Question: I am trying to pass parameters from my main page to another page but I have no idea what variable should i put. For an example
'''
NavigationService.Navigate(new Uri("/ToDoDetailPage.xaml?detail" + **variable** , UriKind.Relative));
'''
I am using SQL Server compact 3.5 and I want to get the data selected and passing it to another page. What should replace for that variable as now its just an empty variable. Here is my code that I have done:
'''
namespace PhoneApp
{
public partial class MainPage : PhoneApplicationPage
{
// Constructor
public MainPage()
{
InitializeComponent();
// Set the data context of the LongListSelector control to the sample data
DataContext = App.ViewModel;
// Sample code to localize the ApplicationBar
//BuildLocalizedApplicationBar();
}
// Load data for the ViewModel Items
protected override void OnNavigatedTo(NavigationEventArgs e)
{
if (!App.ViewModel.IsDataLoaded)
{
App.ViewModel.LoadData();
}
using (DatabaseContext c = new DatabaseContext(DatabaseContext.ConnectionString))
{
c.CreateIfNotExists();
c.LogDebug = true;
//output todolist data from database
MLongListSelector.ItemsSource = c.ToDoList.ToList();
}
}
// Handle selection changed on LongListSelector
private void MainLongListSelector_SelectionChanged(object sender, SelectionChangedEventArgs e)
{
// If selected item is null (no selection) do nothing
if (MLongListSelector.SelectedItem == null)
return;
// Navigate to the new page
NavigationService.Navigate(new Uri("/ToDoDetailPage.xaml", UriKind.Relative));
// Reset selected item to null (no selection)
MLongListSelector.SelectedItem = null;
}
private void LongListSelector_SelectionChanged(object sender, SelectionChangedEventArgs e)
{
var si = MainLongListSelector.SelectedItem as PhoneApp.ViewModels.ItemViewModel;
if (MainLongListSelector.SelectedItem == null)
return;
if (si.LineOne.Equals("+ To Do List"))
NavigationService.Navigate(new Uri("/todolistPage.xaml", UriKind.Relative));
else if (si.LineOne.Equals("+ Reminder"))
NavigationService.Navigate(new Uri("/reminderPage.xaml", UriKind.Relative));
// Reset selected item to null (no selection)(//important)
MainLongListSelector.SelectedItem = null;
}
}
}
'''
MainPage.xaml
'''
<phone:Pivot Title="MY APPLICATION">
<!--Pivot item one-->
<phone:PivotItem Header="today">
<!--Double line list with text wrapping-->
<phone:LongListSelector x:Name="MLongListSelector" Margin="0,0,-12,0" SelectionChanged="MainLongListSelector_SelectionChanged">
<phone:LongListSelector.ItemTemplate>
<DataTemplate>
<StackPanel Margin="0,0,0,17">
<TextBlock Text="{Binding Title}" TextWrapping="Wrap" Style="{StaticResource PhoneTextExtraLargeStyle}"/>
<TextBlock Text="{Binding Description}" TextWrapping="Wrap" Margin="12,-6,12,0" Style="{StaticResource PhoneTextSubtleStyle}"/>
</StackPanel>
</DataTemplate>
</phone:LongListSelector.ItemTemplate>
</phone:LongListSelector>
</phone:PivotItem>
<!--Pivot item two-->
<phone:PivotItem Header="activities">
<phone:LongListSelector x:Name="MainLongListSelector" Margin="0,0,-12,0" ItemsSource="{Binding Items}" SelectionChanged="LongListSelector_SelectionChanged">
<phone:LongListSelector.ItemTemplate>
<DataTemplate>
<StackPanel Margin="0,0,0,17">
<TextBlock Text="{Binding LineOne}" TextWrapping="Wrap" Style="{StaticResource PhoneTextExtraLargeStyle}"/>
<TextBlock Text="Hello" TextWrapping="Wrap" Margin="12,-6,12,0" Style="{StaticResource PhoneTextSubtleStyle}"/>
</StackPanel>
</DataTemplate>
</phone:LongListSelector.ItemTemplate>
</phone:LongListSelector>
</phone:PivotItem>
</phone:Pivot>
'''
Below is the image of the breakpoint

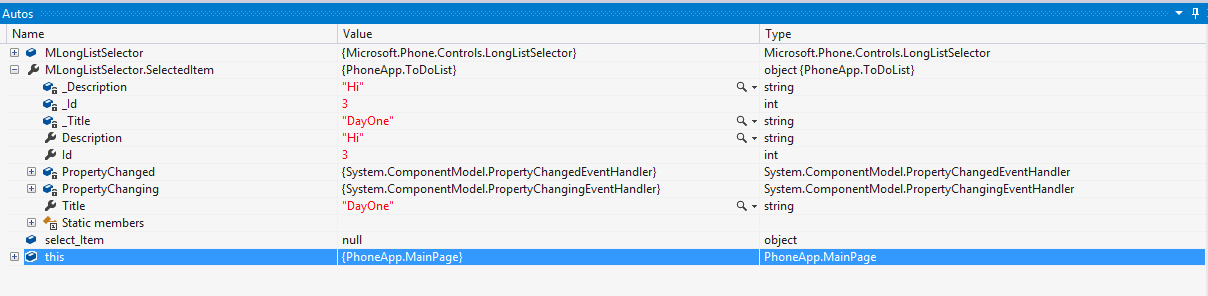
Answer: You mean you want to pass the 'selected' element to 'another page'. If so, then try this :
'''
var select_Item = companyAppList.SelectedItem;
NavigationService.Navigate(new Uri("/PageName.xaml?Select_Item="+select_Item.Text, UriKind.Relative));
'''
and you can retrieve this parameter like this:
'''
if (NavigationContext.QueryString.ContainsKey("Select_Item"))
{
TextBlock1.Text = NavigationContext.QueryString["Select_Item"];
}
'''